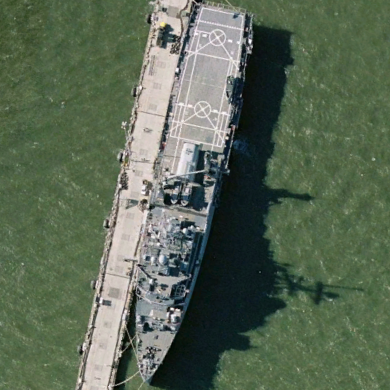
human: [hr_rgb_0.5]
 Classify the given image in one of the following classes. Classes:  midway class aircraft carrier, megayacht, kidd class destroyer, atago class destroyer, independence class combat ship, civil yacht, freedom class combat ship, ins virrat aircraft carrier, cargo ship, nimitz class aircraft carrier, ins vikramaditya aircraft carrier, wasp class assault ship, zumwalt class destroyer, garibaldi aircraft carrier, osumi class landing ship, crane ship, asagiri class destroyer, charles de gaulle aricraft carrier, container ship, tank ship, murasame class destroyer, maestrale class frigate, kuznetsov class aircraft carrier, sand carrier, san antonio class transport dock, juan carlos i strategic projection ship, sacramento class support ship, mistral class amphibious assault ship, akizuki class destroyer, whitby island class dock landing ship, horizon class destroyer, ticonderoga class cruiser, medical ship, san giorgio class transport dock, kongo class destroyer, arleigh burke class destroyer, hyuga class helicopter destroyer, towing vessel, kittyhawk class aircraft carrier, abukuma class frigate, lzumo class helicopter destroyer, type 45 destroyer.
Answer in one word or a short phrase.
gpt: Whitby Island class dock landing ship